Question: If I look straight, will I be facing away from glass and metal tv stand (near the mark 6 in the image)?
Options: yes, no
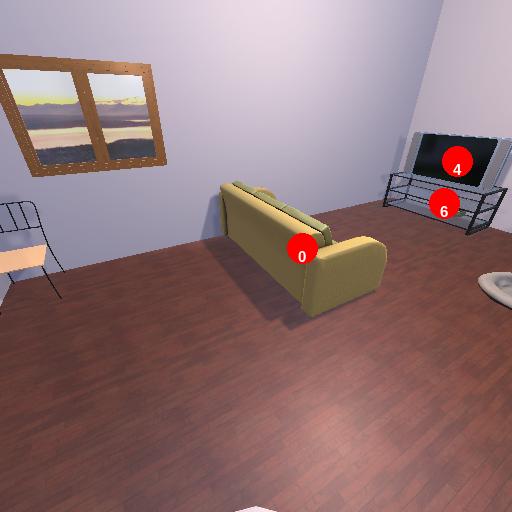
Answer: yes